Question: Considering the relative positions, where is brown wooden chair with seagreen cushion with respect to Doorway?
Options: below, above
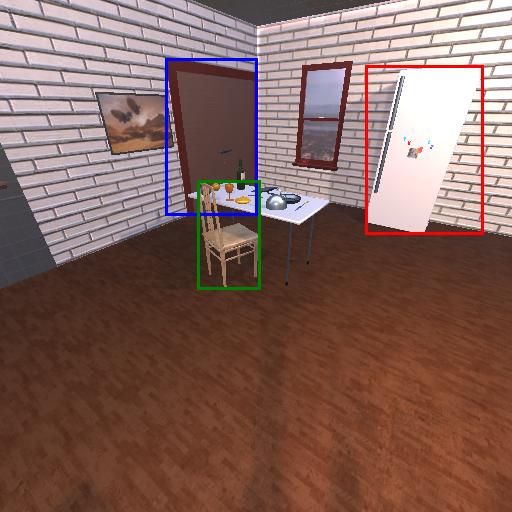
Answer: below